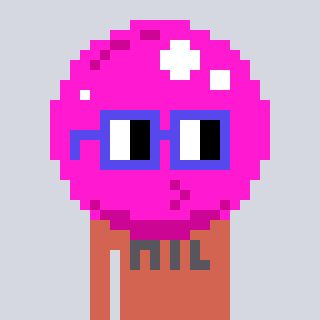
a pixel art character with square blue glasses, a bubblegum-shaped head and a peachy-colored body on a cool background